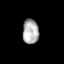
Tissue: prostate
Cell type: Endothelial cells
Senescence score: 0.7331
Nuclear area (px): 390
Mean DAPI intensity: 175.167